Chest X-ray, AP view. Patient: 17 years old, sex F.
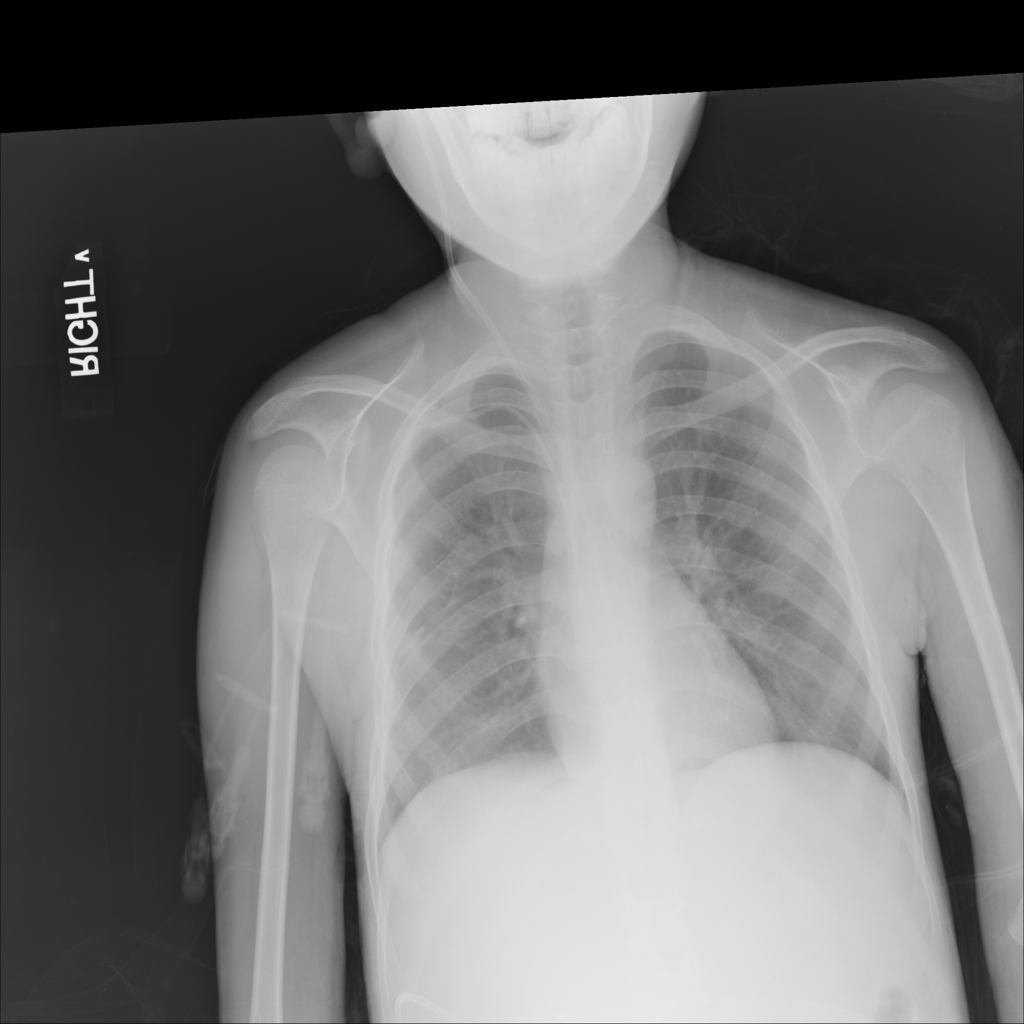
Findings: No Finding